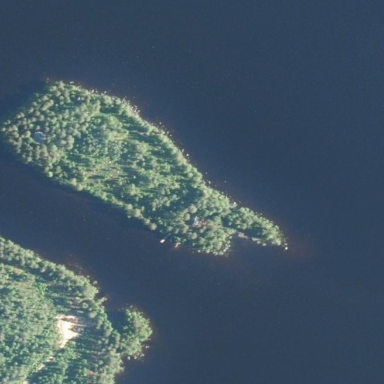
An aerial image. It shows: Islet.